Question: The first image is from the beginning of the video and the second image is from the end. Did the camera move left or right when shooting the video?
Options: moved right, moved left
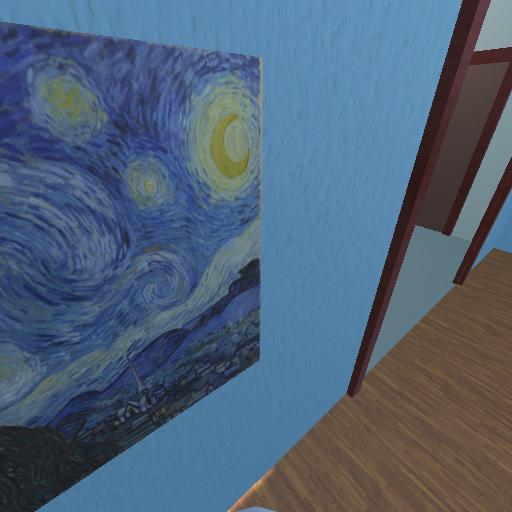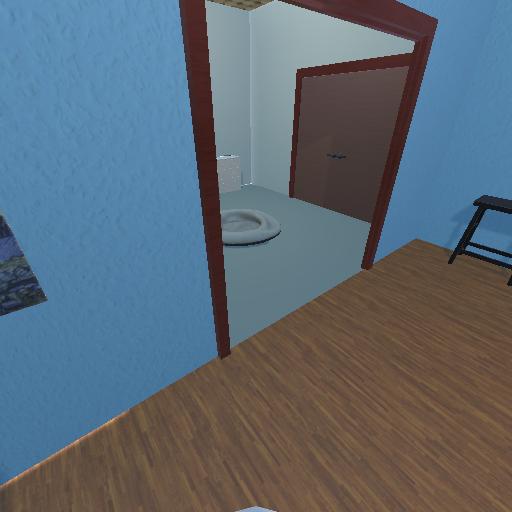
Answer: moved right